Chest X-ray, AP view. Patient: 67 years old, sex M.
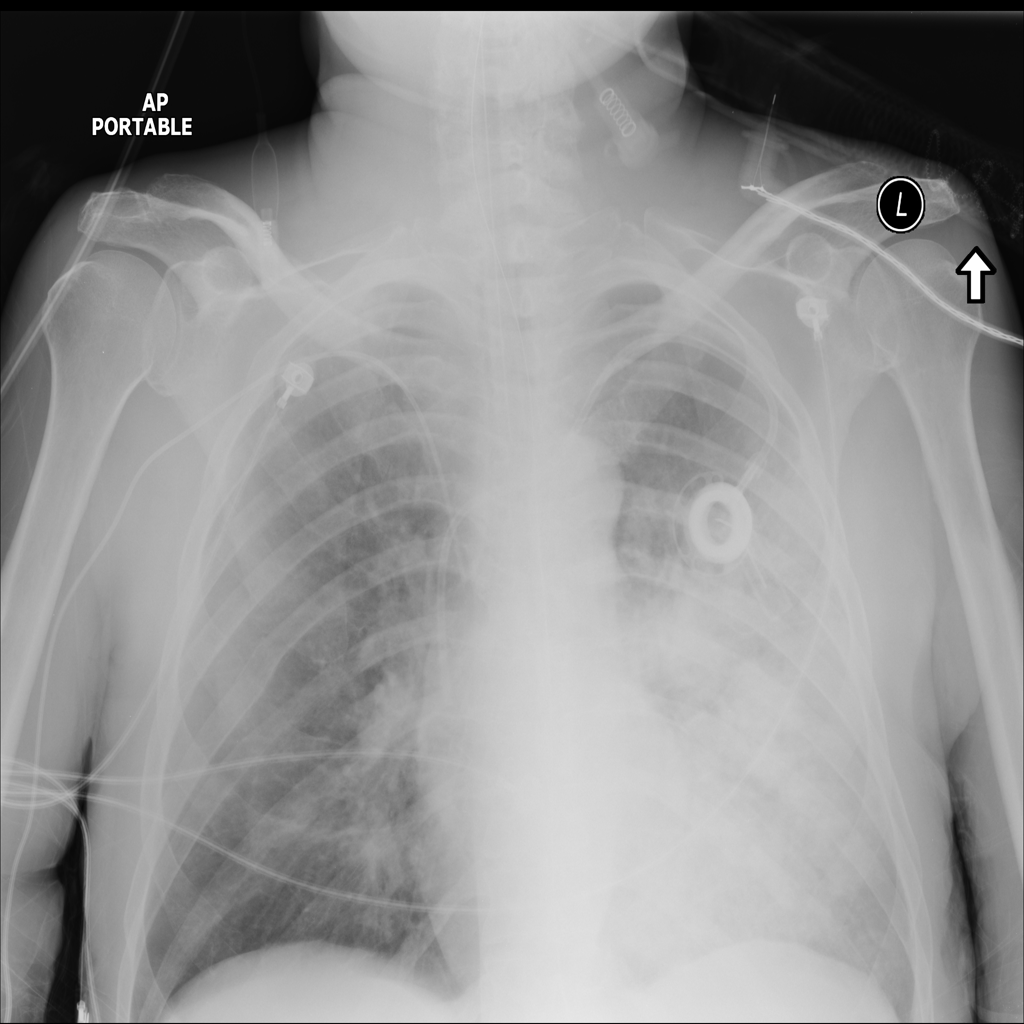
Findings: Atelectasis, Consolidation